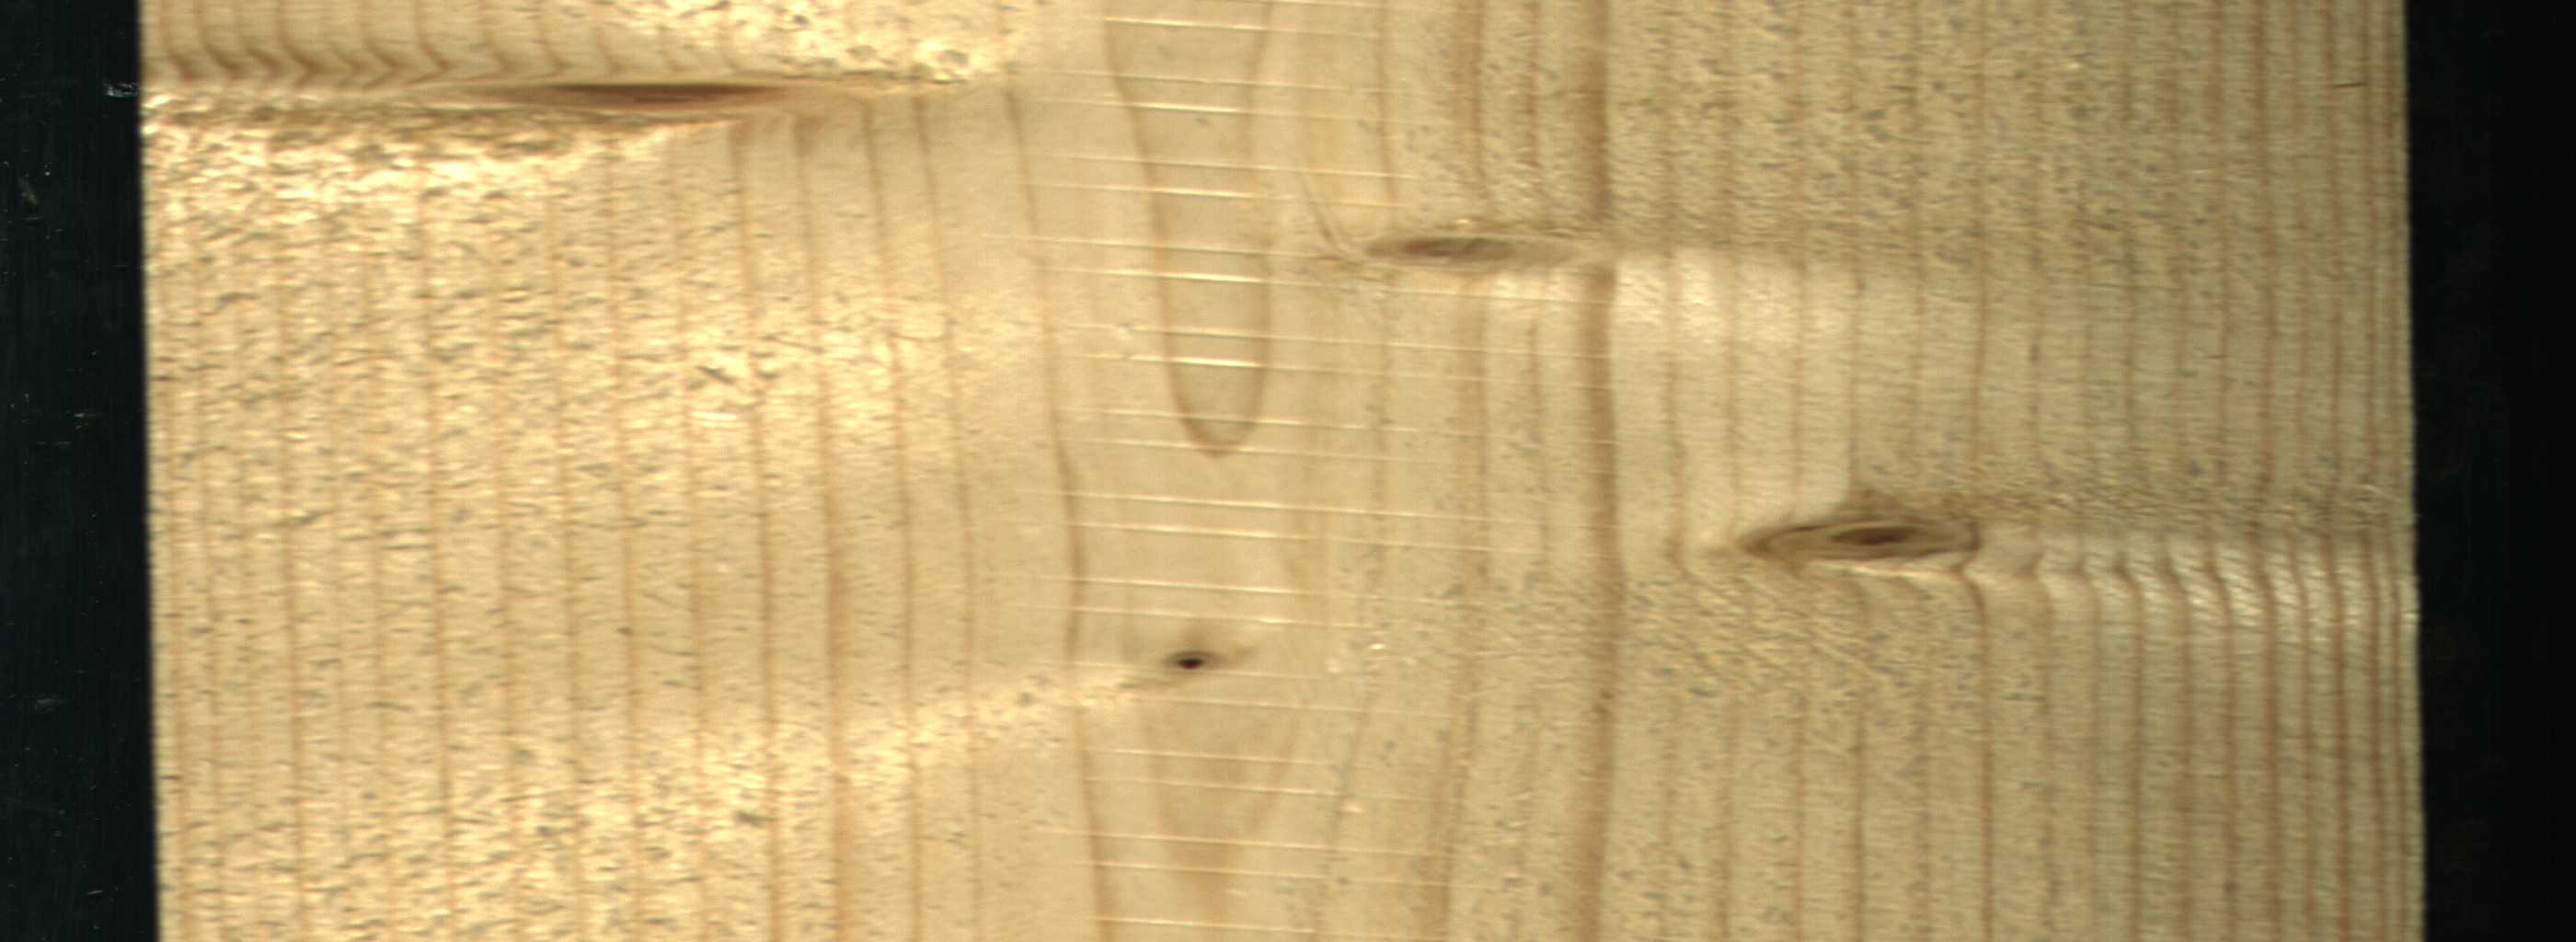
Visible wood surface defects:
Live_Knot
Live_Knot
Live_Knot
Live_Knot